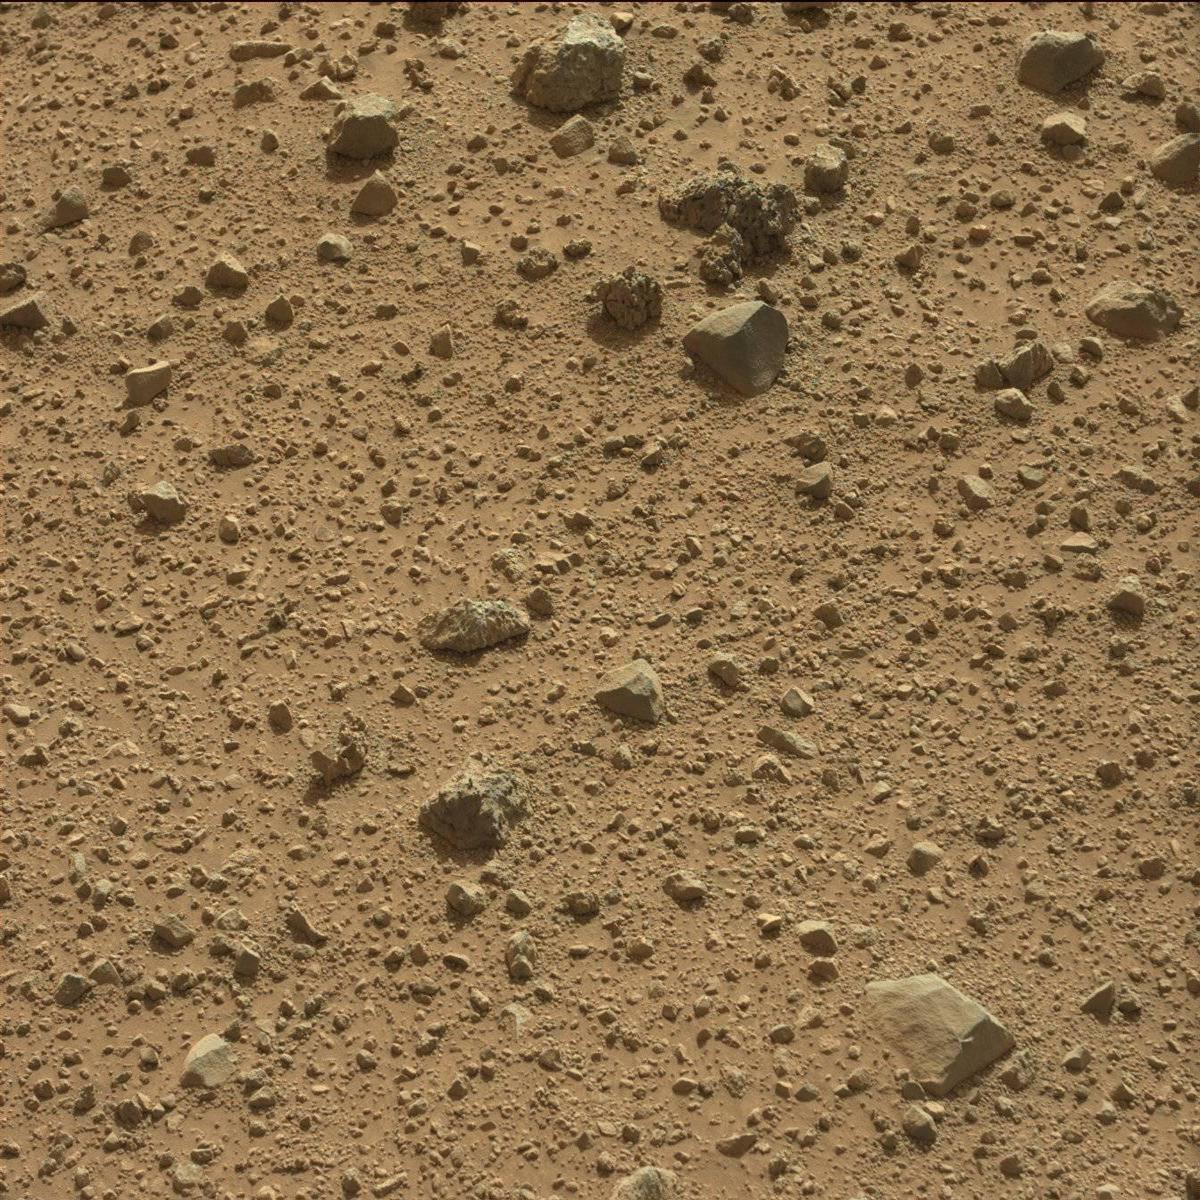
Terrain classes present: Bedrock, Rock, Sand / Soil